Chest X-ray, PA view. Patient: 32 years old, sex M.
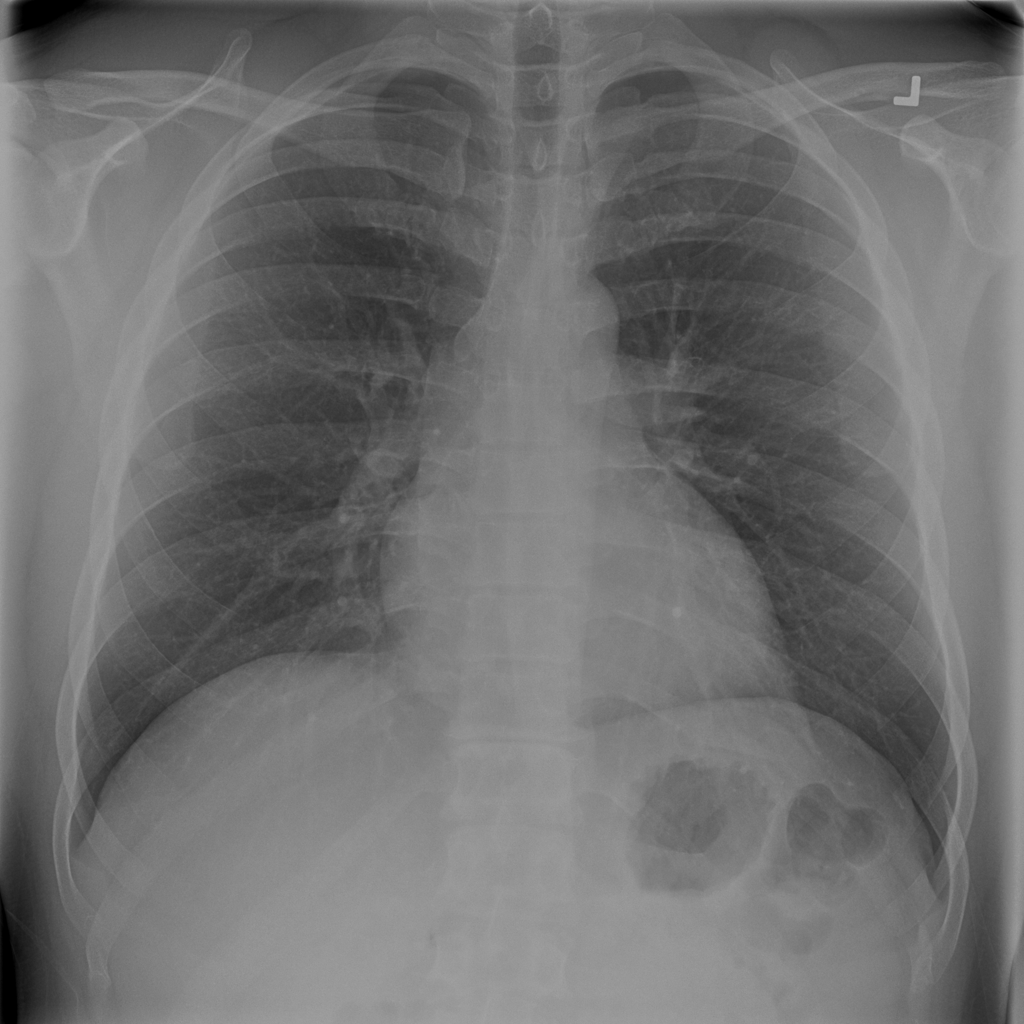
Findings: No Finding